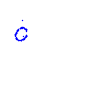
Particle: pion